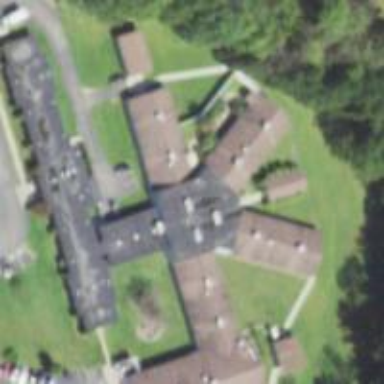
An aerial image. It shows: Nursing home.